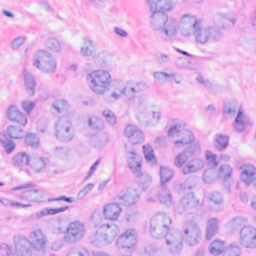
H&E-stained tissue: Breast